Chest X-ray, AP view. Patient: 76 years old, sex M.
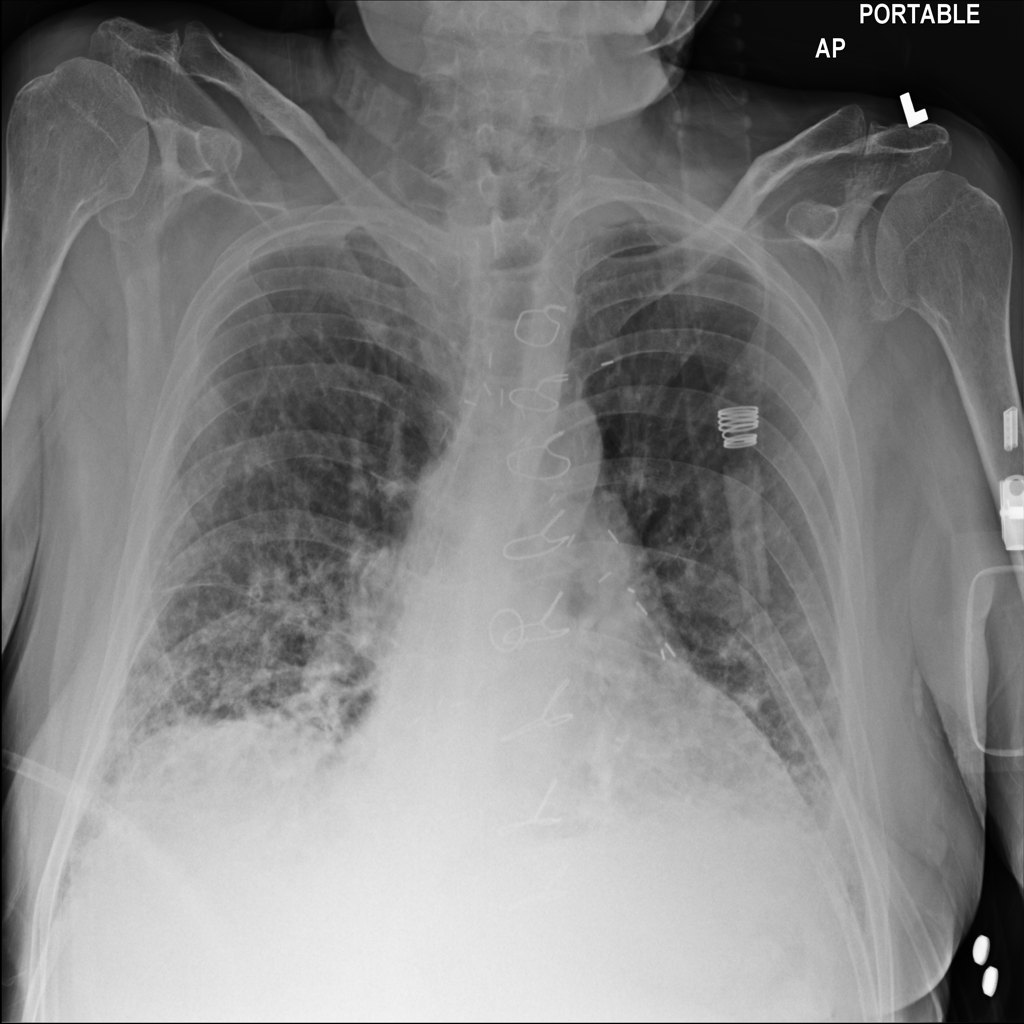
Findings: No Finding